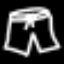
Label: pants